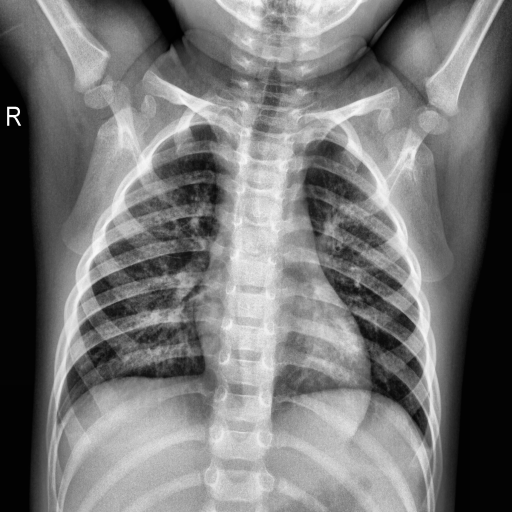
Finding: NORMAL